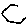
Label: hexagon